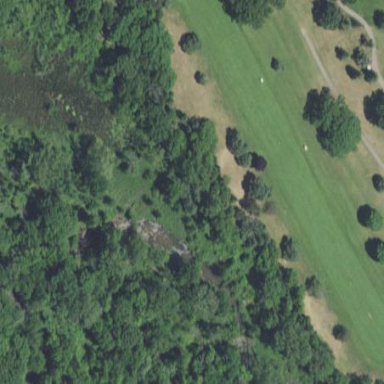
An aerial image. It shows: Scenic golf fairway.